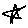
Label: star